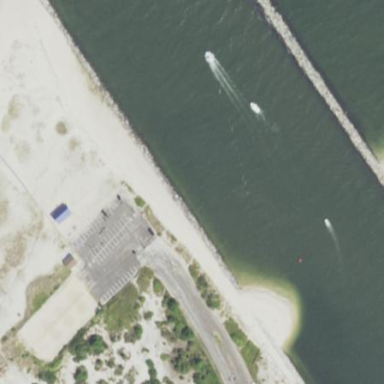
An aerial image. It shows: Breakwater structure.